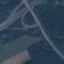
Land use / land cover: Highway